Question: As far as I know padding is the space between border and content. I tried using padding but instead of the border shrinking down to the content, the content gets pushed to a new line.
What I want is the content to stay but the border autoscale/auto size to the content. And if possible, if the content is resized (let's say different reso or the browser window gets smaller), the border also follows the content but still keeping the padding value (in my case, 10px)
Been playing around with margin and padding since yesterday, but still no idea how to do it.
Any help will be really appreciated, guys.
td;dr: How to get border to autosize/autoscale to content.
html:
'''
<div id="container">
<div id="eachitem">
</div>
</div>
'''
css:
'''
#container {
margin: 0px 60px 0px;
}
#eachitem {
padding: 5px 2px 5px 5px;
border: 5px solid black;
}
'''
Container is for position the whole content into postion based on margin.
Each item is for an individual item based on a list. That is where I want the border to autosize/autoscale to, to the items.
Since different content have different length. I want it to scale down to the max content as shown in image below:

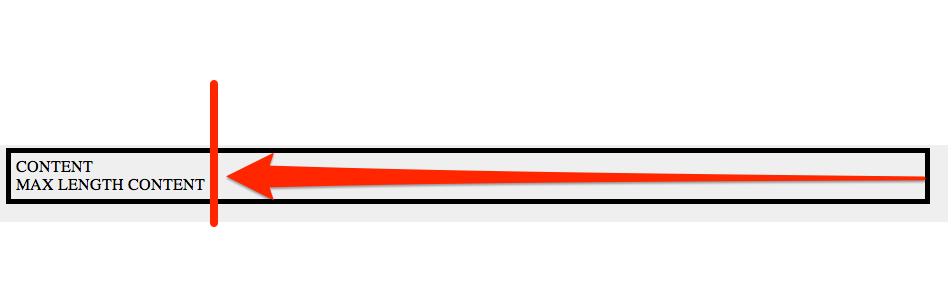
Answer: <URL>
'''
#eachitem {
padding: 5px 2px 5px 5px;
border: 5px solid black;
float:left;
width:250px;
}
'''